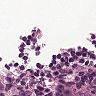
Metastatic tissue present: no